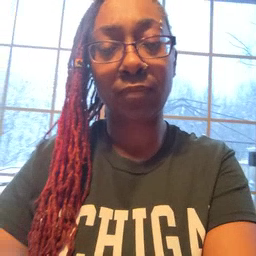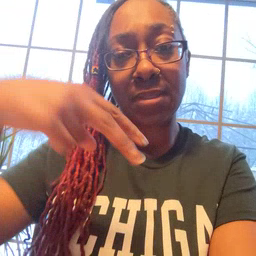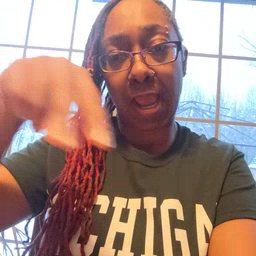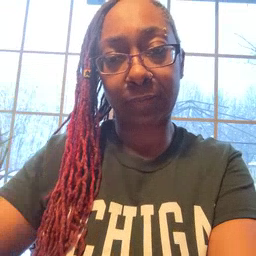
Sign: dance